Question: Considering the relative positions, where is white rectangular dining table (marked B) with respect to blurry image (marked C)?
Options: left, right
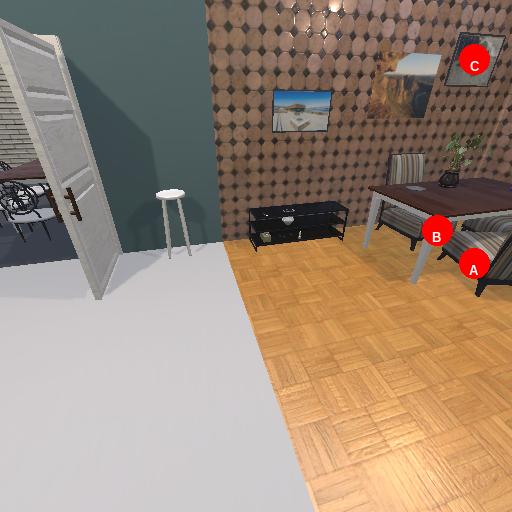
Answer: left